Question: i have a User Module where users can set their status message (tweet) from the profile page.

When some one clicks Share it should go to an action and save the status message. I am not sure how to do this in CakePHP.
I would wnna use jQuery. If you can point me to the right document. it would be of great help
I am new to Ajax.
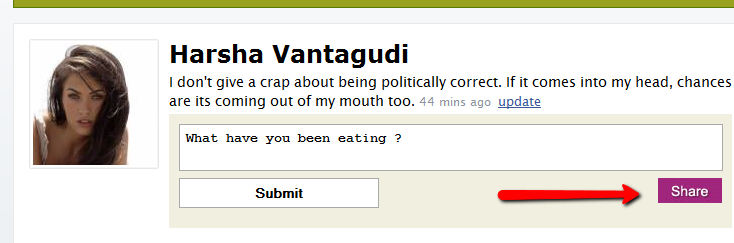
Answer: CakePHP has a <URL> which uses the JQuery library by default.
The method you are looking for is the <URL> method.
An example usage would be:
'''
<?php echo $form->create('Tweet'); ?>
<!-- form elements -->
<?php echo $this->Js->submit('Share',
array(
'update' => '#content'
)
); ?>
'''
The contents of the element '#content' would be changed with the HTML returned from the controller.
In the action where the ajax form will be submitted, 'add()' in the example above, you might want to change the layout to 'ajax' whenever an ajax request is detected. You could do this using the <URL> attribute.